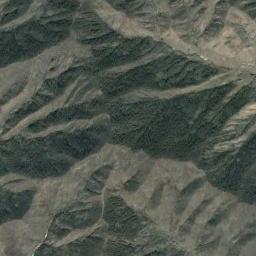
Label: mountain